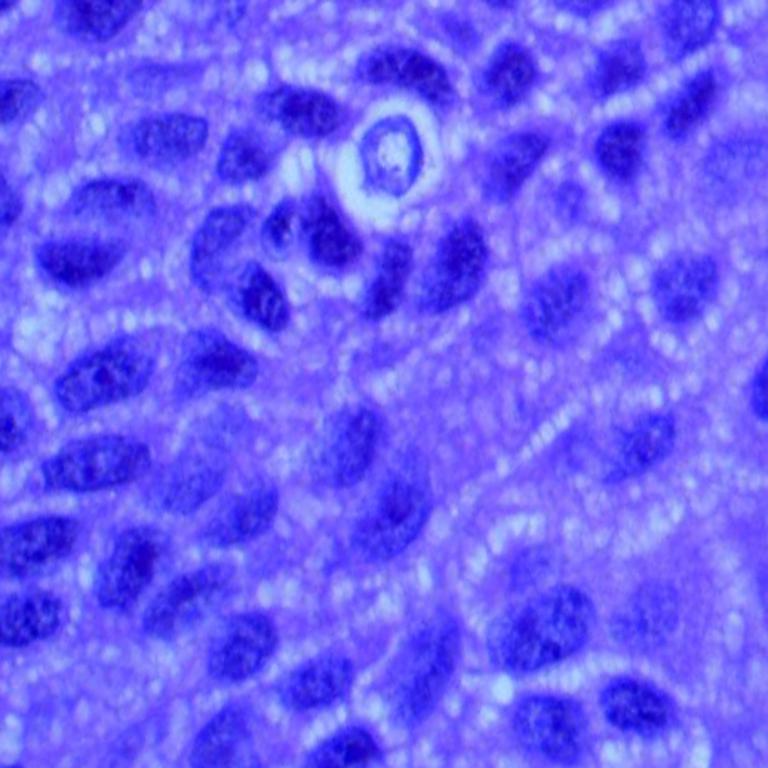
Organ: lung
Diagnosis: squamous carcinomas